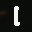
Label: 1